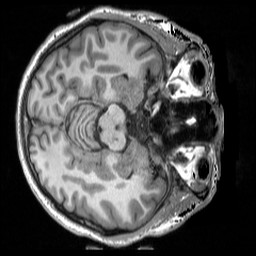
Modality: T1w
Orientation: axial
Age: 23
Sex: male
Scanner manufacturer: siemens
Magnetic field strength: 3 T
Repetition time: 2.3 s
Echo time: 0.00298 s